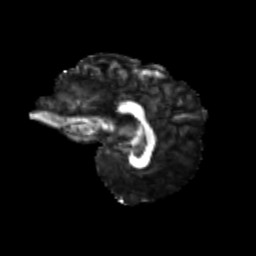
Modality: FA
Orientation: sagittal
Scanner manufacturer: siemens
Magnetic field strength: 3 T
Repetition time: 9.2 s
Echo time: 0.084 s